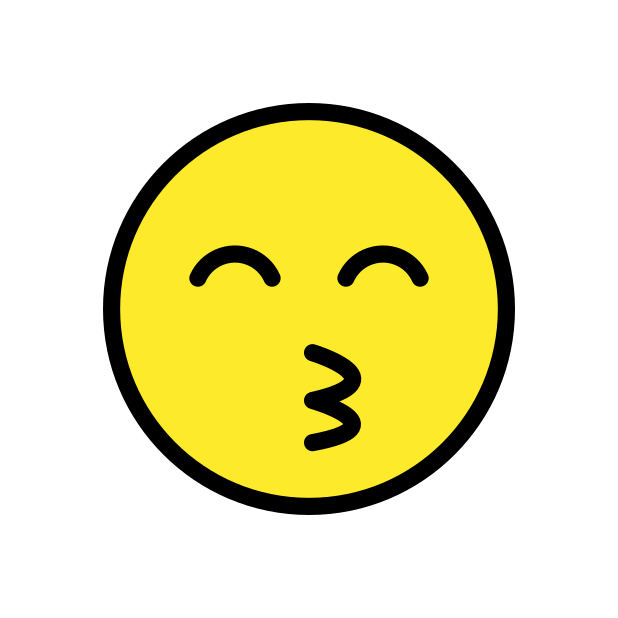
Emoji: 😙
Name: kissing face with smiling eyes
Unicode: 0x1f619